Question: In the following image, 'p' points to 'person'.
'p' is passed as a reference to a function named 'callFunction'. Now,if I make any change in 'p' will they also get reflected in 'person' ? Please explain.
I understand that argument passed is the reference value of the original variable . But I can't think further.

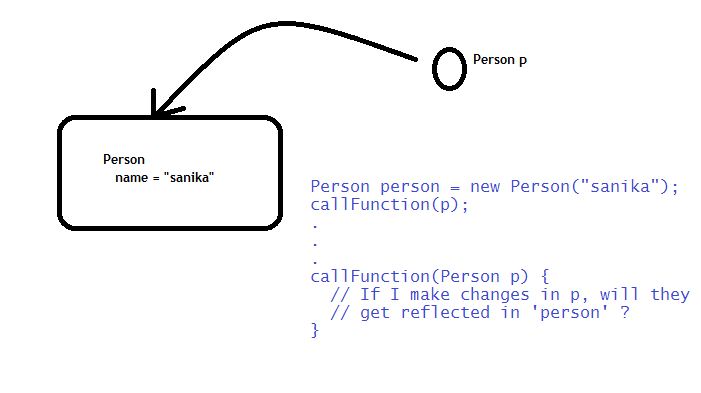
Answer: If you change the details of 'p' as such, it'll get reflected
'''
// Nothing done to p before this
p.changeName("Not Sanika Anymore"); // This will be reflected as both point to the same object as references are the same
'''
If you create a new Person and assign it to 'p' then it wont
'''
// New Person for p
p = new Person("New Sanika"); // now this p is pointing to the newly created object's reference
p.changeName("Not Sanika Anymore"); // This won't be reflected
'''
That is because java is . You are passing the reference of the object as a value to 'callFunction()'.
<URL> by explains this concept in a really good way.